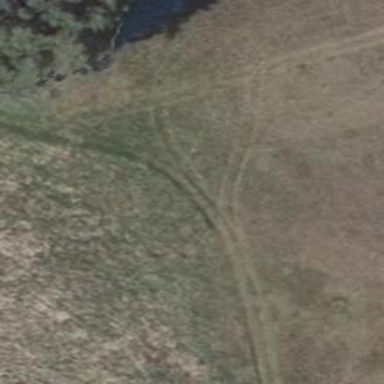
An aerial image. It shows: Track with grade 5 tracktype.